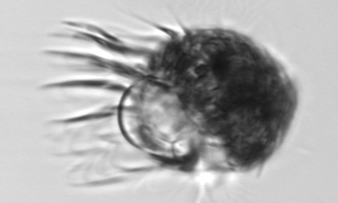
Label: Strombidium_capitatum